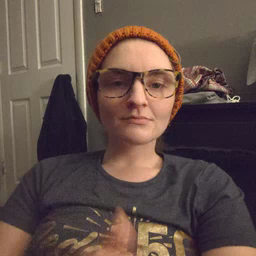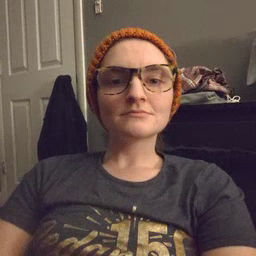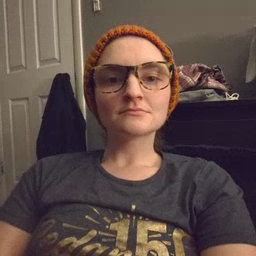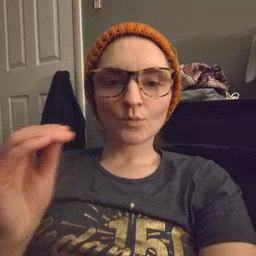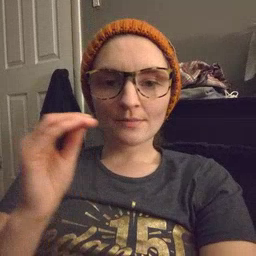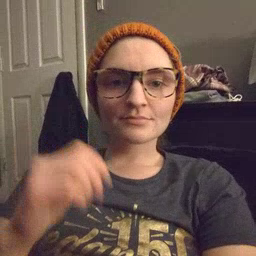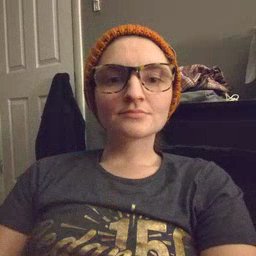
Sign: kiss